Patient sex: M
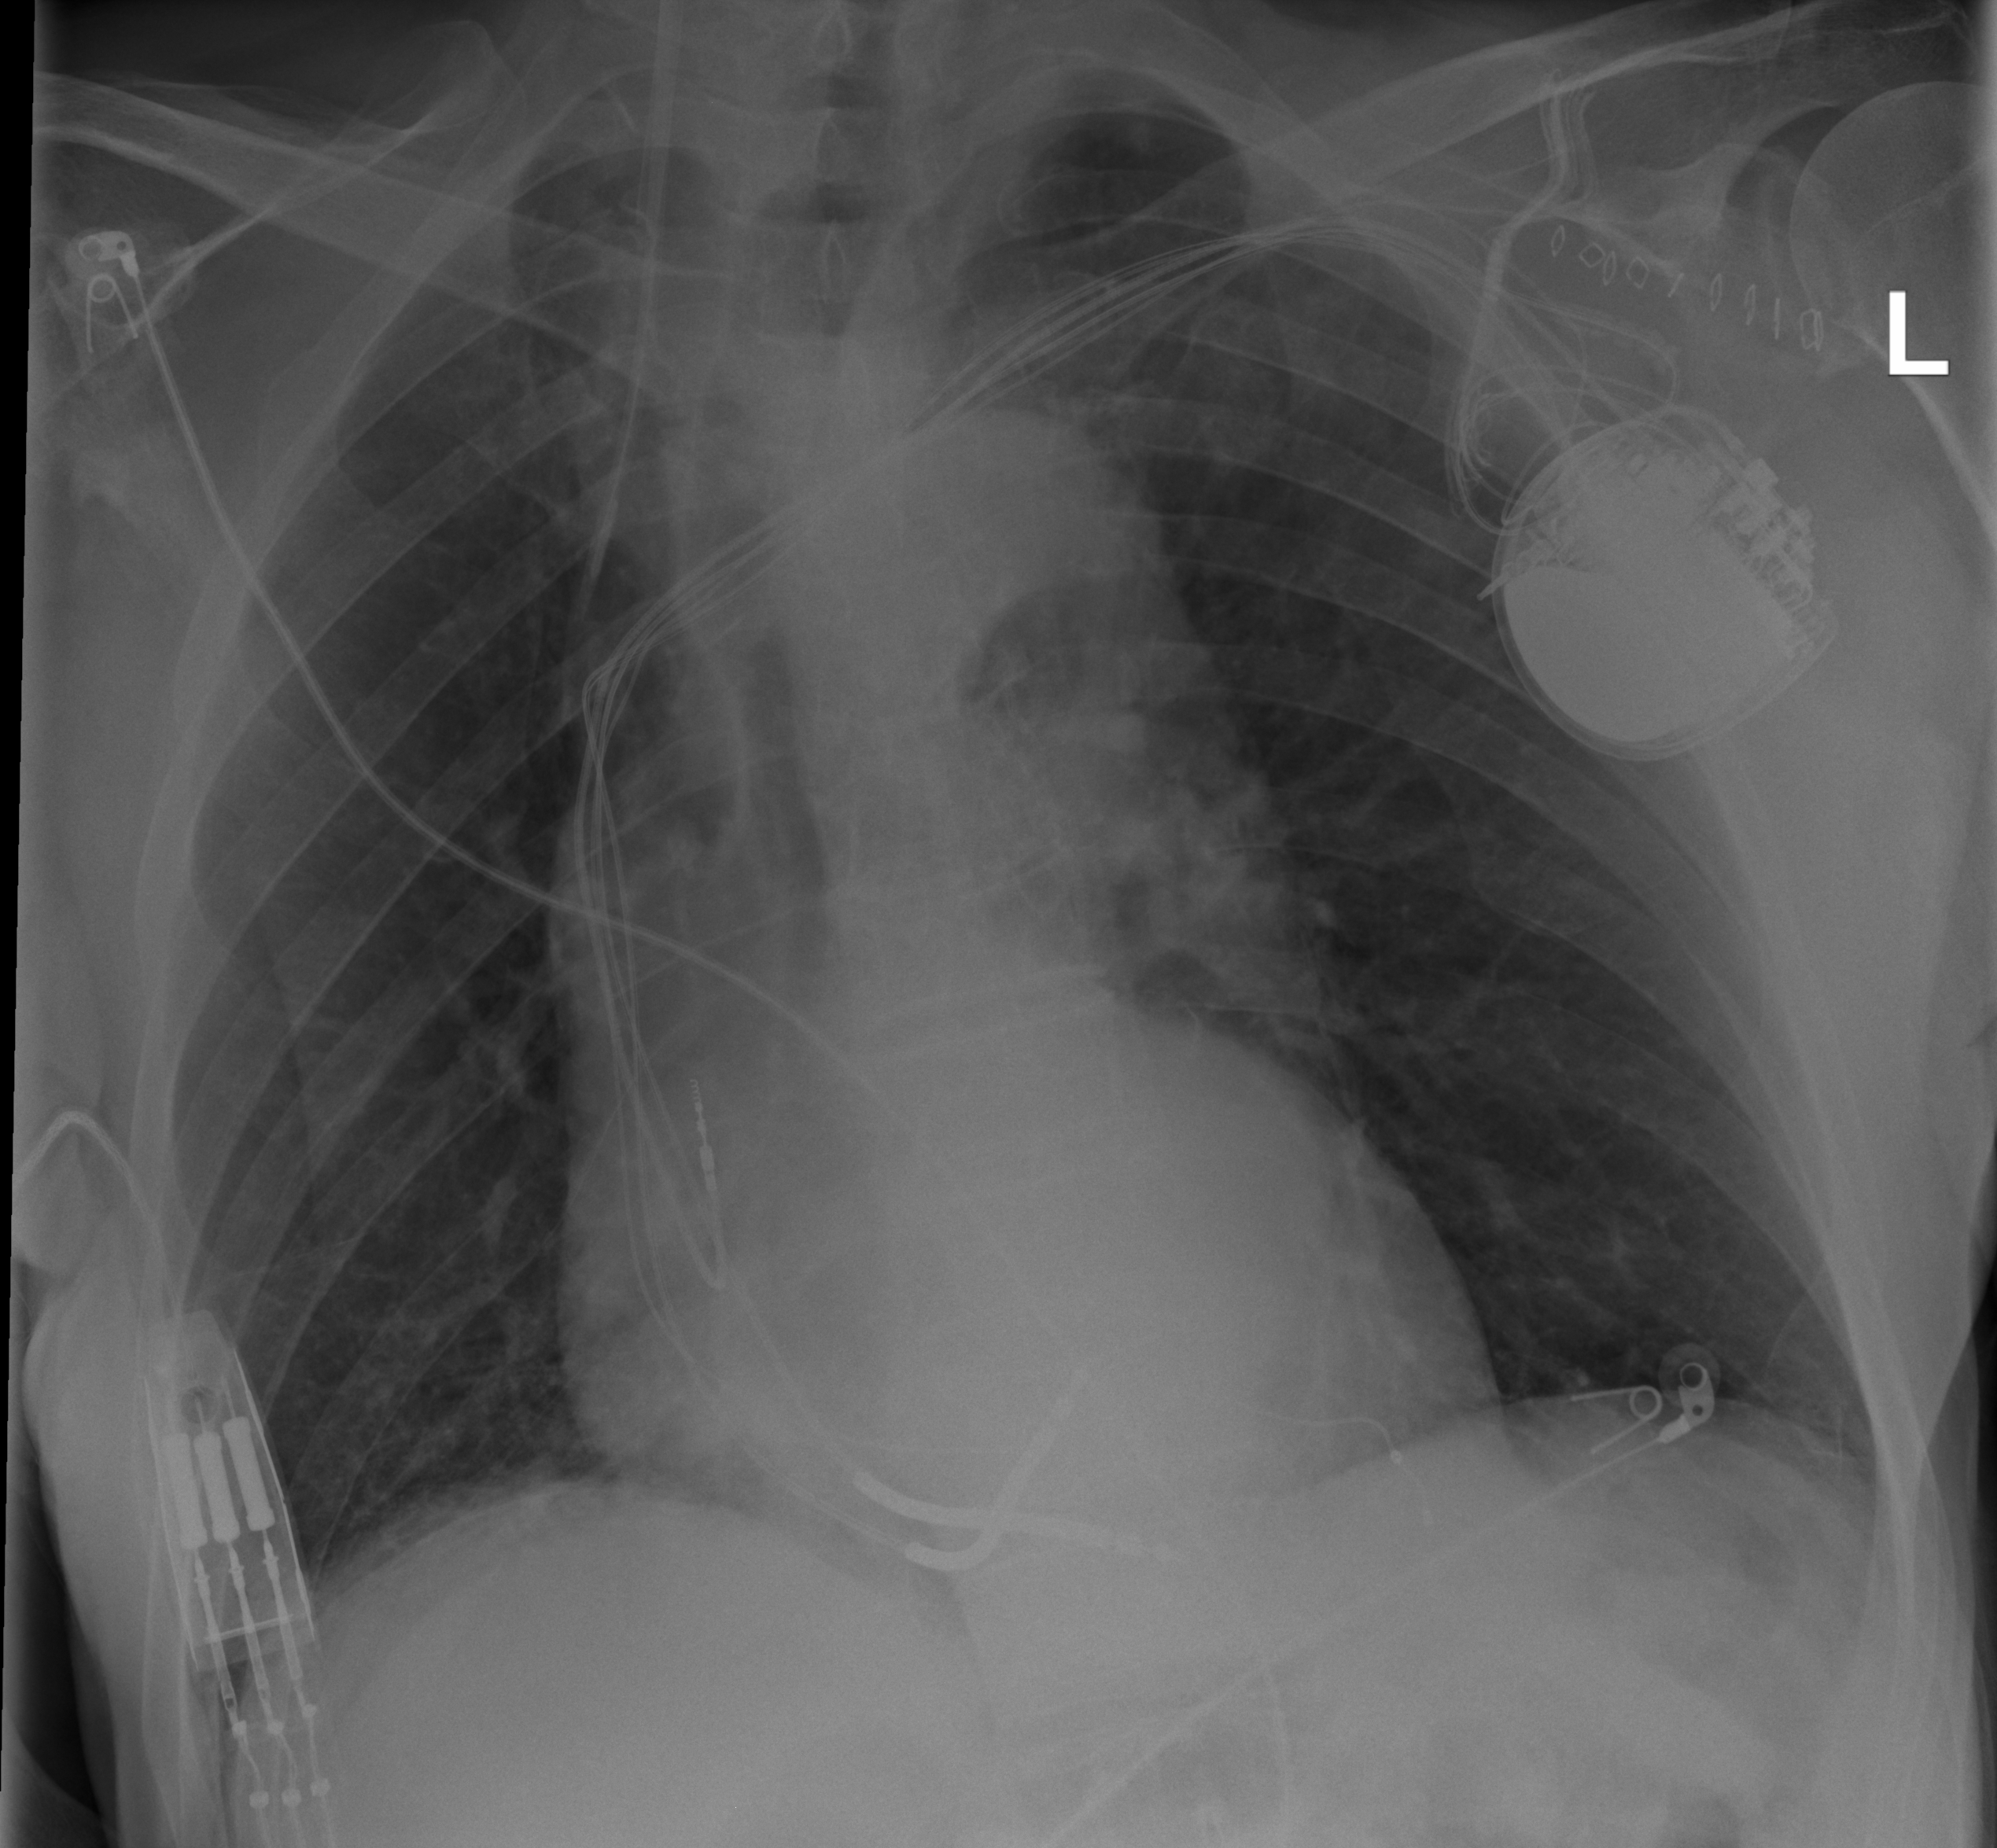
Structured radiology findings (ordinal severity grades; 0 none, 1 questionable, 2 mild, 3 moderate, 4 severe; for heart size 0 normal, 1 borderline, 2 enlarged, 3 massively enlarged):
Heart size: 1
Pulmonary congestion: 0
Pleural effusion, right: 0
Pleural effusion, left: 0
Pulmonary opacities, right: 0
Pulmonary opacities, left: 0
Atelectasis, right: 0
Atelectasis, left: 0